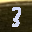
Label: 3